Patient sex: F
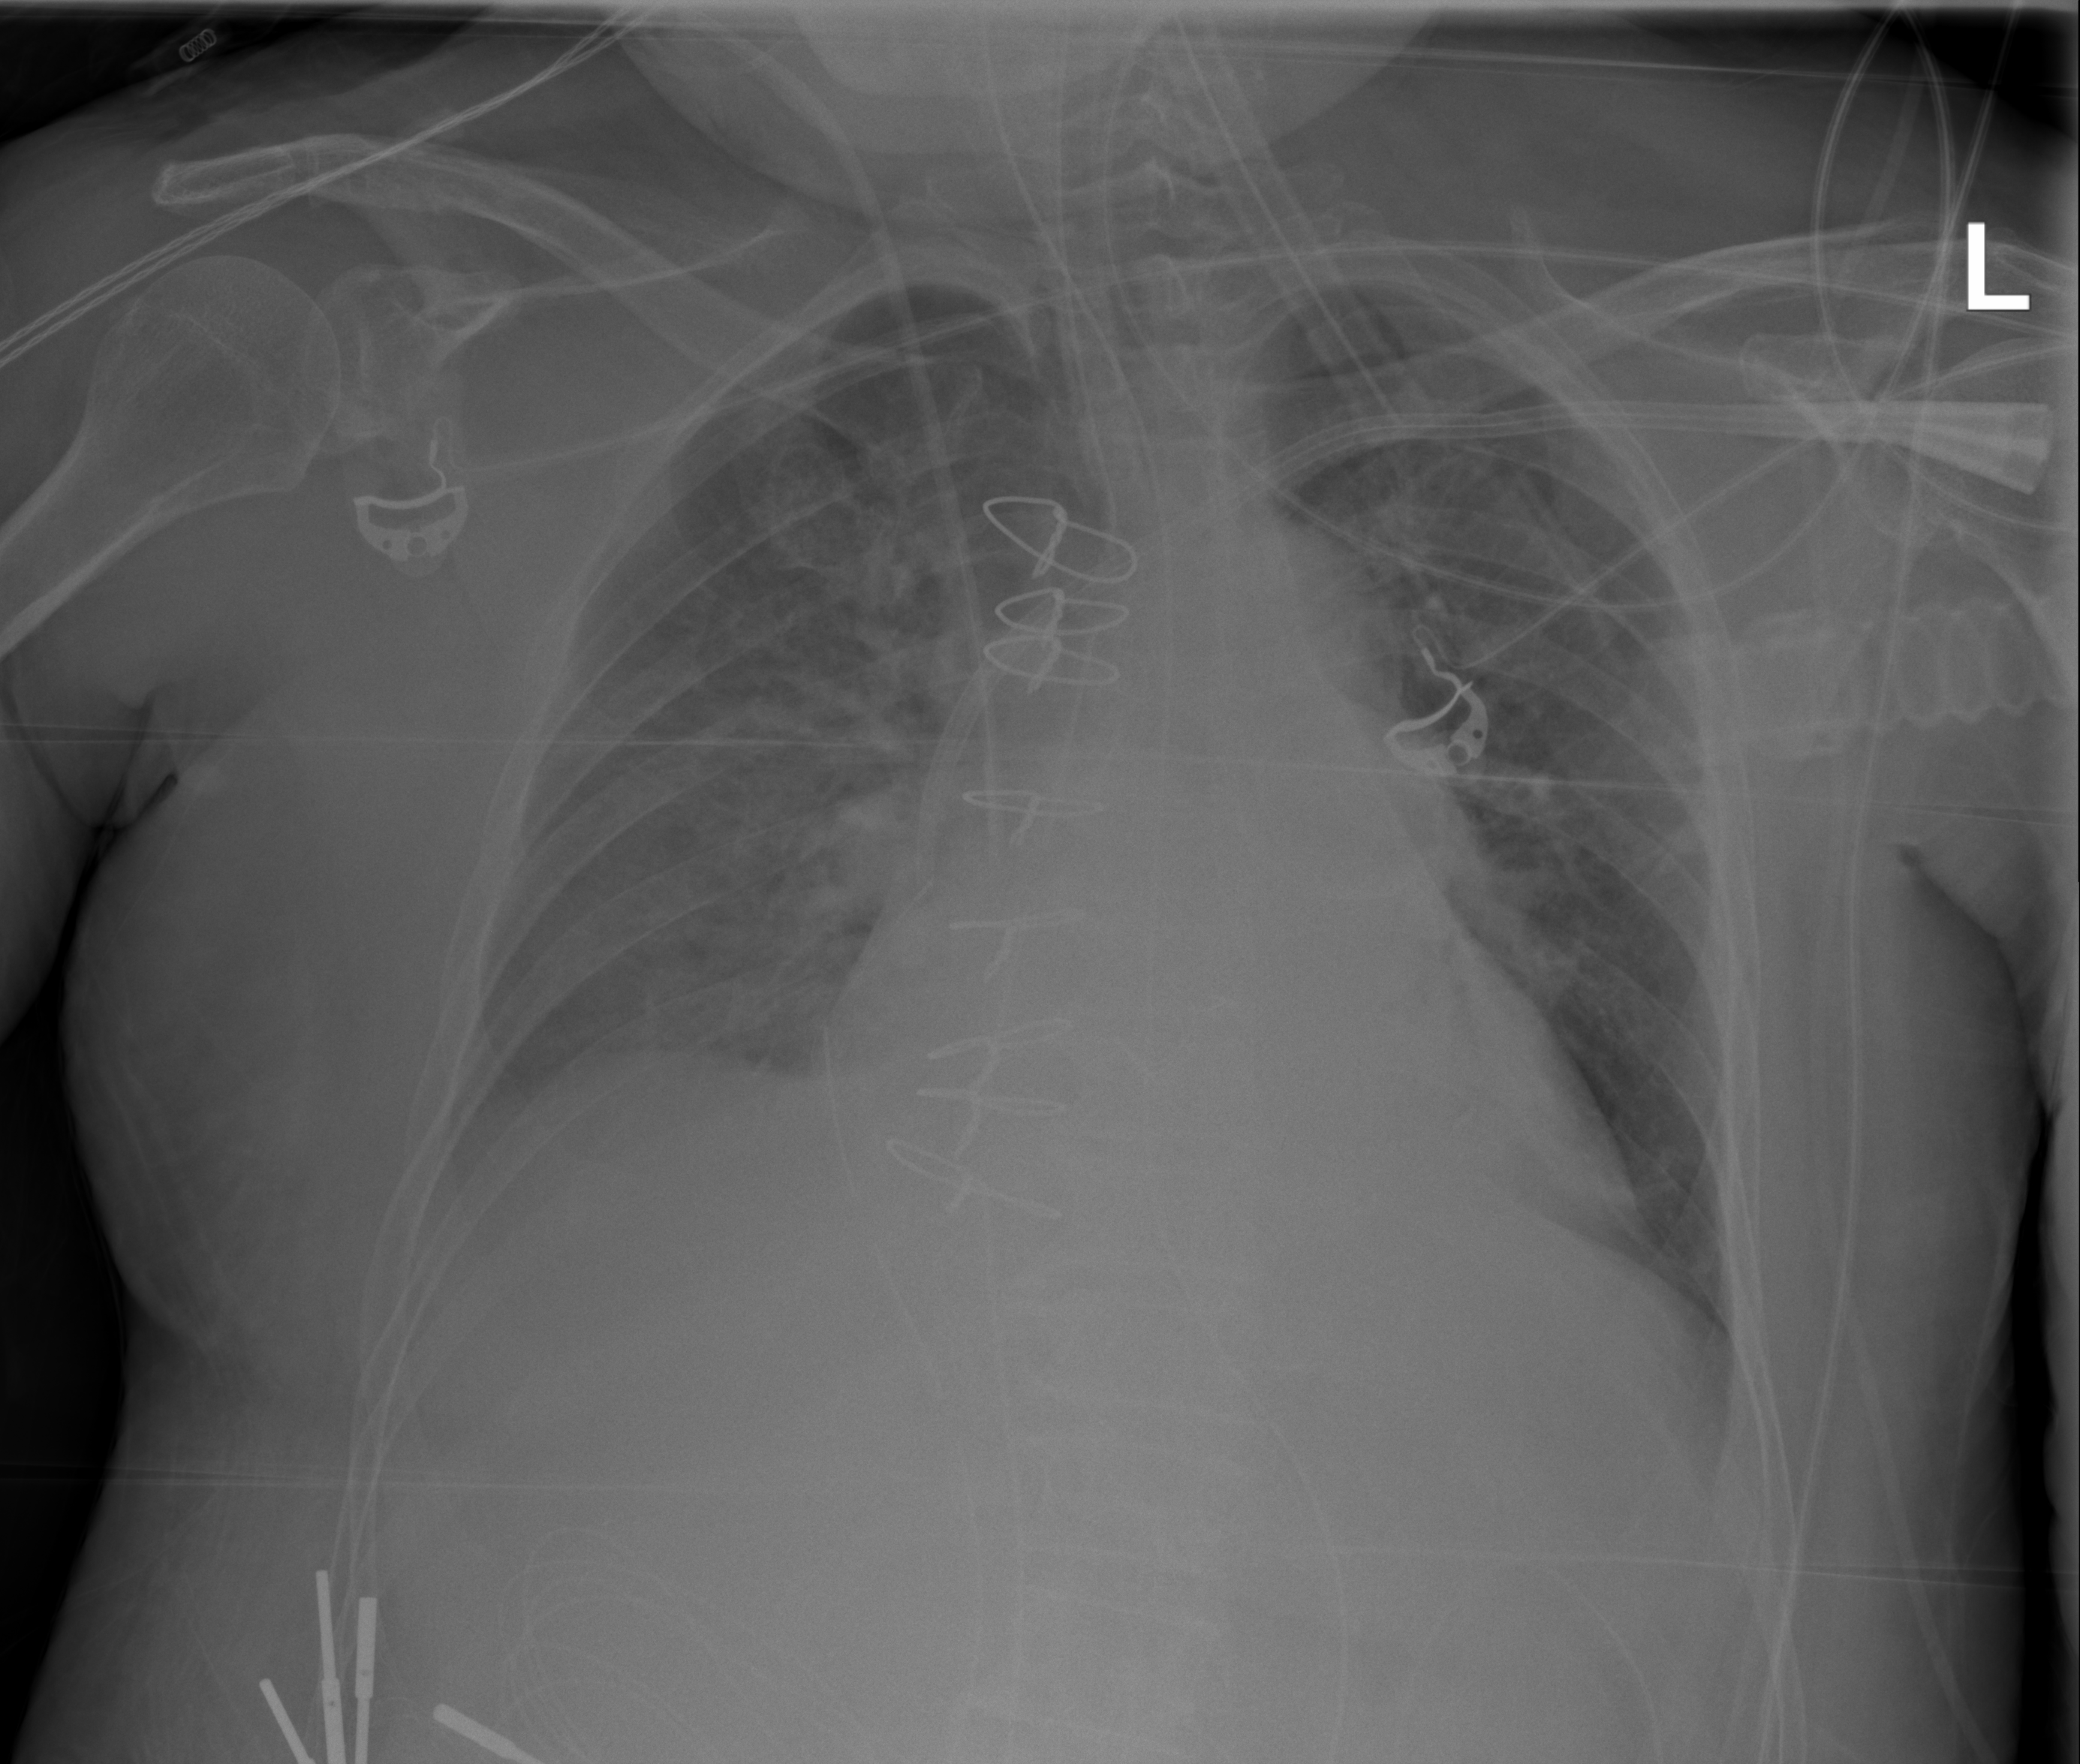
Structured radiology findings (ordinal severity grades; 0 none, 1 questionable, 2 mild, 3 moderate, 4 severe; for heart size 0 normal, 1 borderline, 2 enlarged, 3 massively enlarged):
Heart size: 2
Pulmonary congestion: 3
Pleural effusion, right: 0
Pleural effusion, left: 0
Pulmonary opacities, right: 3
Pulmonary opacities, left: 2
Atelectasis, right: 3
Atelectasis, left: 2